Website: crate-barrel
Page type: cart
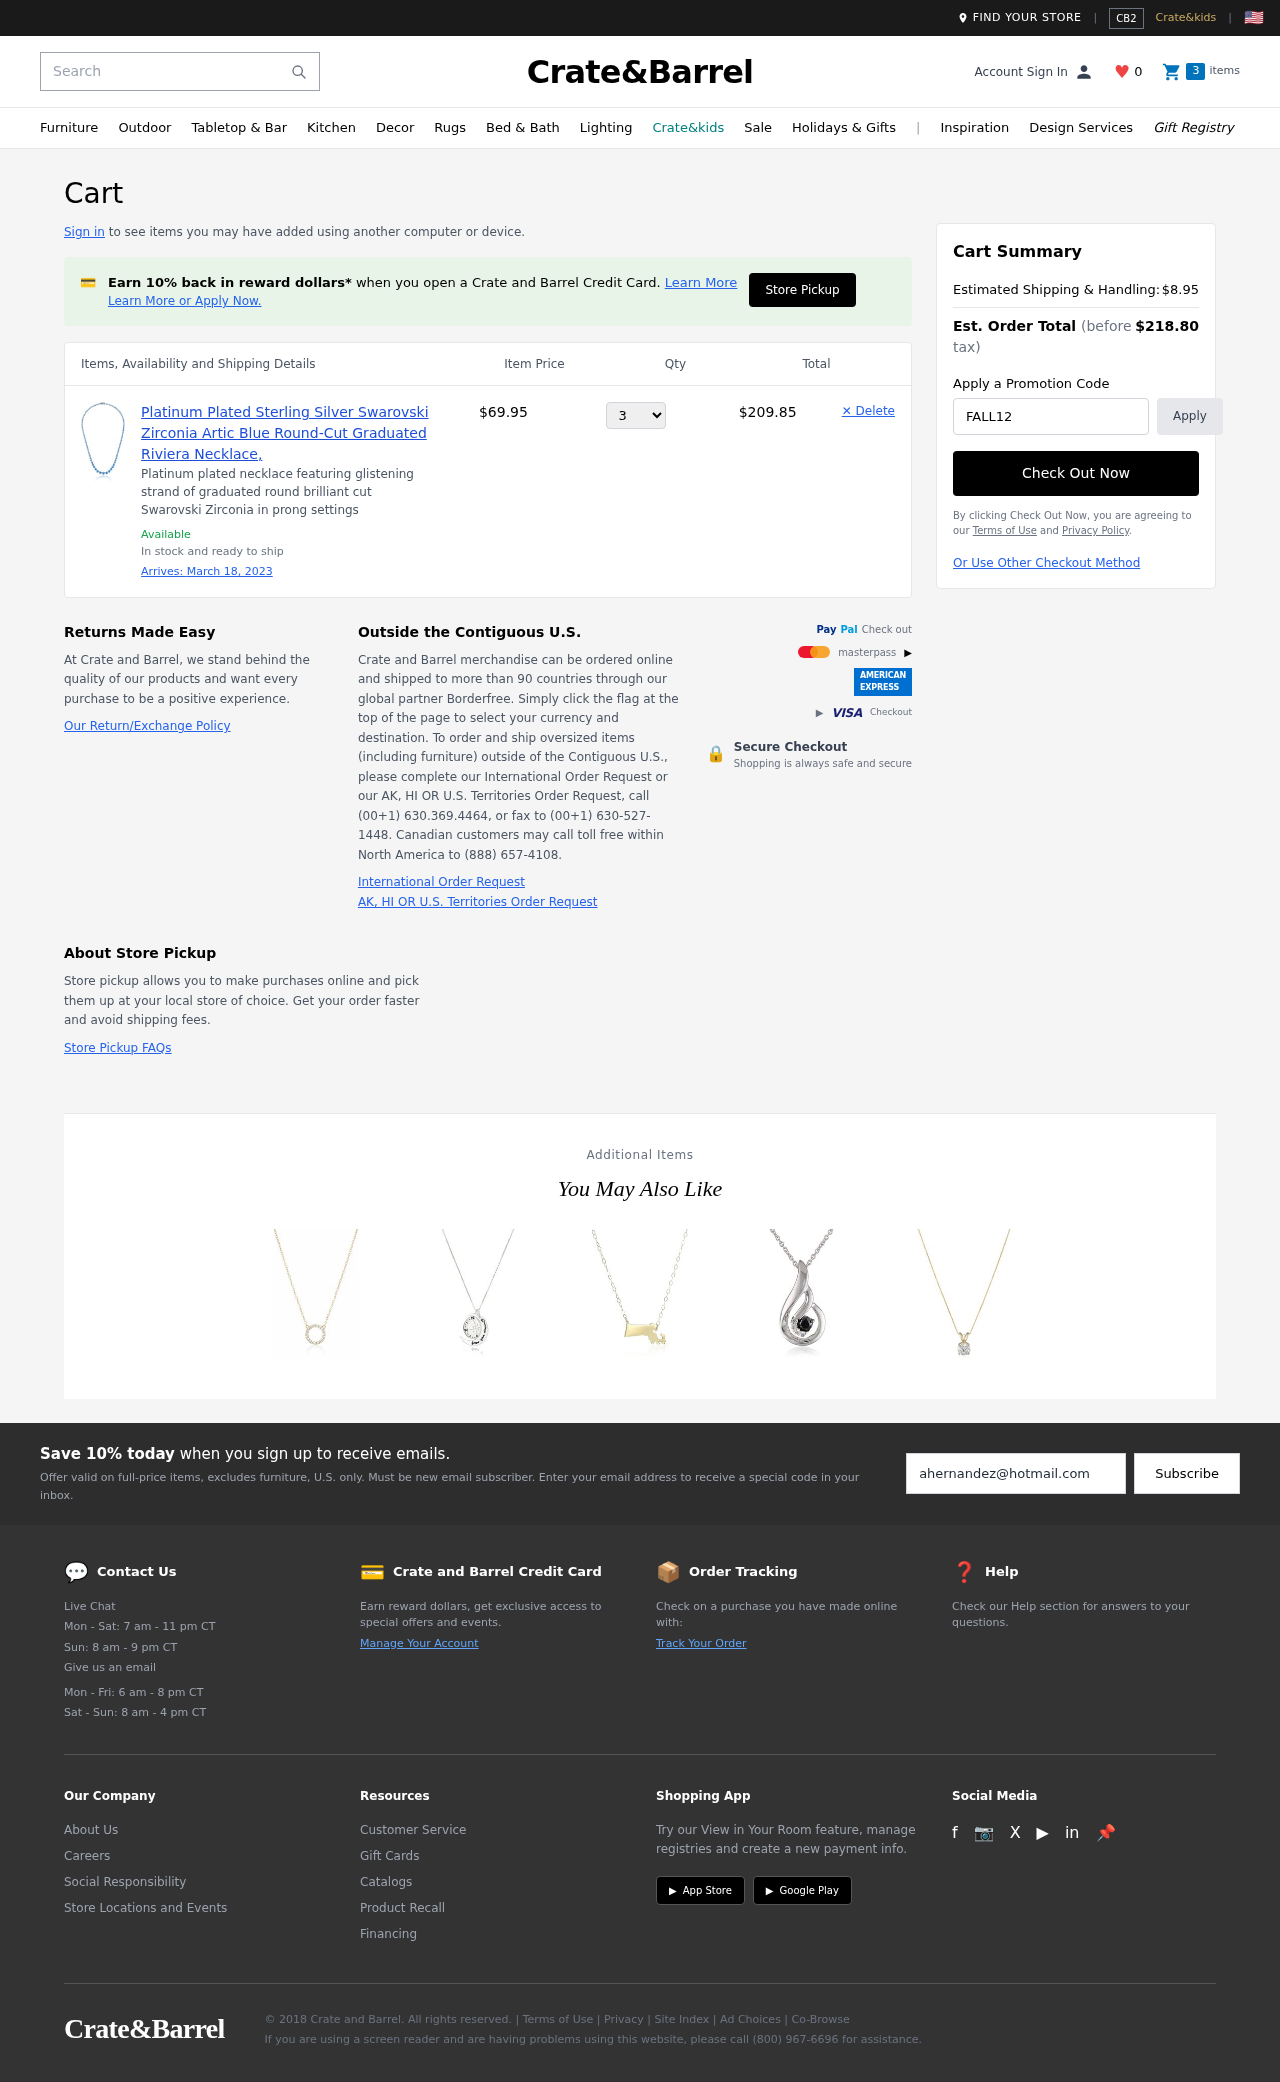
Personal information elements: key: PII_PROMO_CODE
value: FALL12
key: PII_EMAIL
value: ahernandez@hotmail.com
Product elements: key: PRODUCT1_DESC
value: Platinum plated necklace featuring glistening strand of graduated round brilliant cut Swarovski Zirconia in prong settings
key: PRODUCT1_NAME
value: Platinum Plated Sterling Silver Swarovski Zirconia Artic Blue Round-Cut Graduated Riviera Necklace,
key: PRODUCT1_PRICE
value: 69.95
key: PRODUCT1_QUANTITY
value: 3
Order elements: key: ORDER_DELIVERY_DATE
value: March 18, 2023
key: ORDER_SUBTOTAL
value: $209.85
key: ORDER_SHIPPING_COST
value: $8.95
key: ORDER_TOTAL
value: $218.80